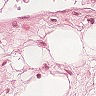
Metastatic tissue present: no